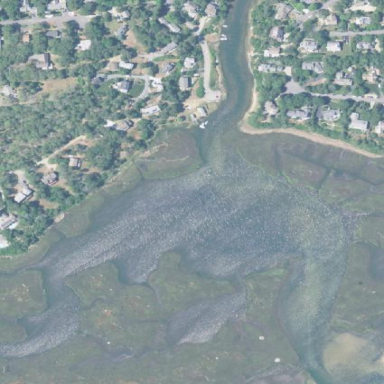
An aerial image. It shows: Tidal water body.